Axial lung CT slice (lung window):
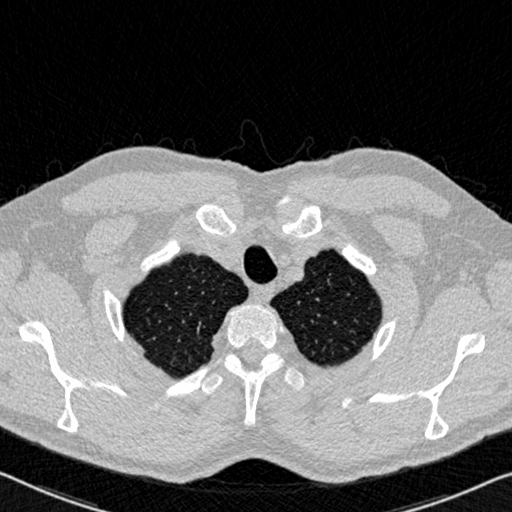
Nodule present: no